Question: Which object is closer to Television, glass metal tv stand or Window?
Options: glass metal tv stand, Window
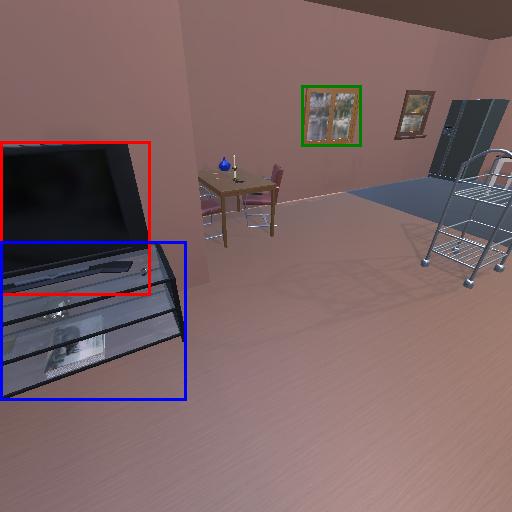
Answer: glass metal tv stand